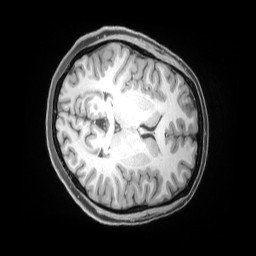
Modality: T1w
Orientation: axial
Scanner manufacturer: siemens
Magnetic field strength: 3 T
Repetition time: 2.53 s
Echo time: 0.00169 s